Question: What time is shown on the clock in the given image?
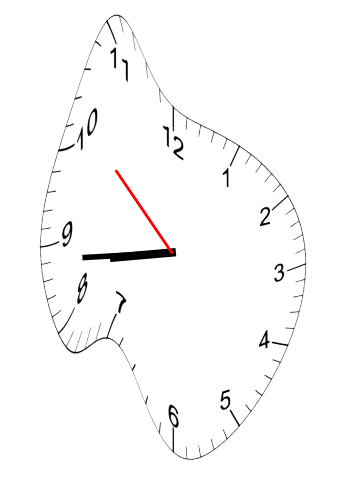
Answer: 08:43:52